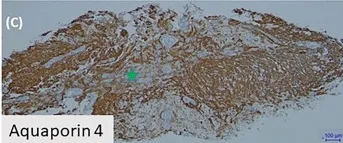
(C) The area with the green star demonstrates partial loss of aquaporin-4 astrocytes.
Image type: pathology (immunostaining)